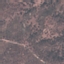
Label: HerbaceousVegetation